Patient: sex M, age 71
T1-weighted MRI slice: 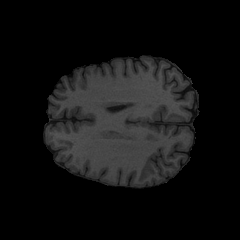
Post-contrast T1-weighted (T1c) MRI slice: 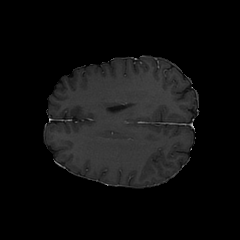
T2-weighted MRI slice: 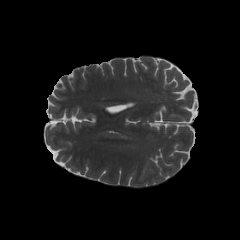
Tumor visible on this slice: no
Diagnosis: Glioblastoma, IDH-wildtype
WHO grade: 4